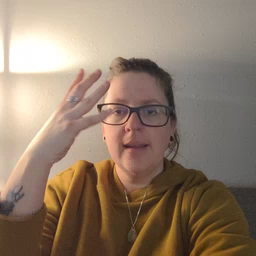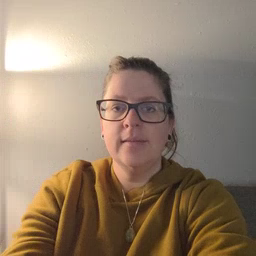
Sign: sun